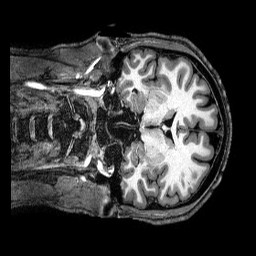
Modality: T1w
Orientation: coronal
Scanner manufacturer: philips
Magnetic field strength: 3 T
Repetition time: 2.5 s
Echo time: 0.0057 s